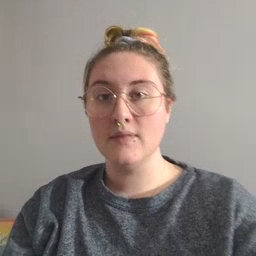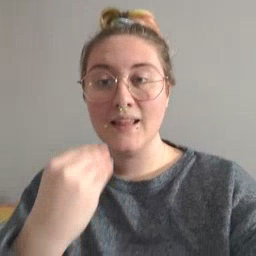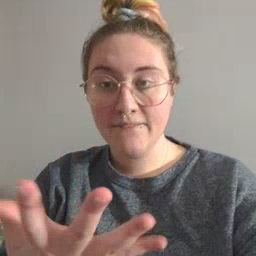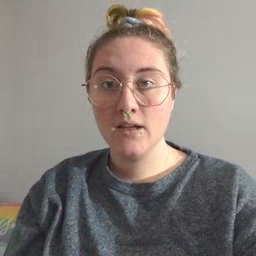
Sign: give